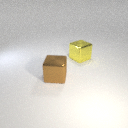
large brown metal cube to the left of large yellow metal cube